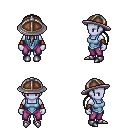
a pixel art fantasy rpg character, female body template, dark elf, purple skin, blue vest, magenta pants, gray ponytail hairstyle, chain helm, cloth bracers, metal boots, four views (front, back, left, right), 2x2 character sprite sheet, small pixel art, hard edges, no anti-aliasing